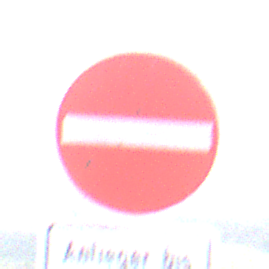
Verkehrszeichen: VerbotDerEinfahrt
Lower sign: SonstigeFahrzeugePersonengruppenFrei3
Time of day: MorningAfternoon
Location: Outdoor (Nature)
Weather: PartlyCloudy
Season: NotSpecified
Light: Natural